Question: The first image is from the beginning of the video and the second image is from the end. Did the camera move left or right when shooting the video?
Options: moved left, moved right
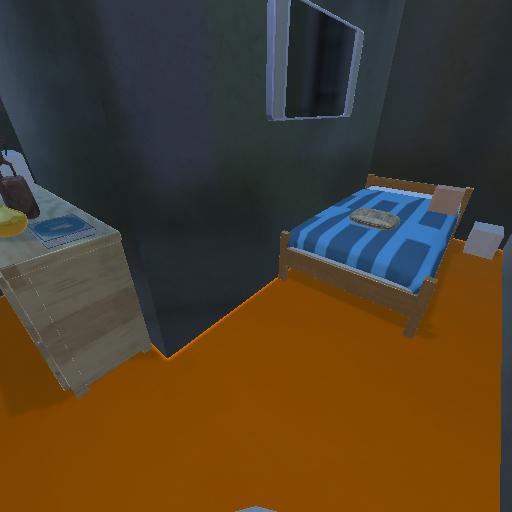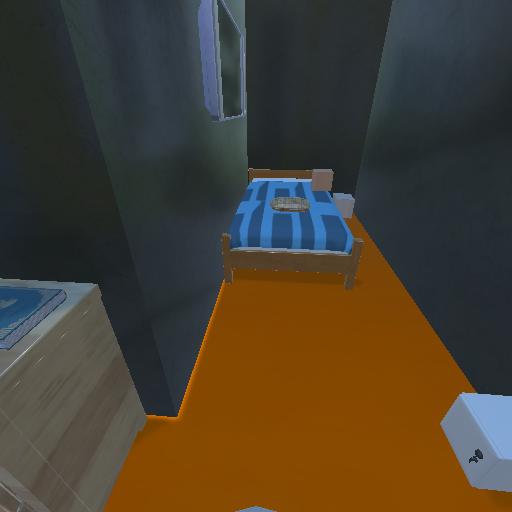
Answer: moved left